Field crop: maize
Growth stage: 2
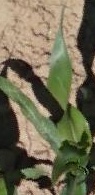
Species: maize